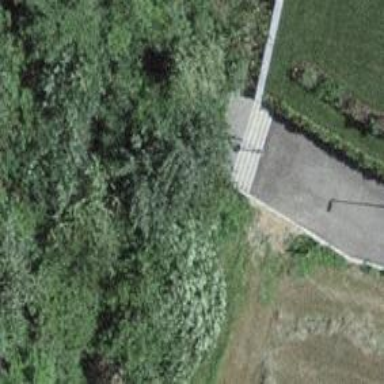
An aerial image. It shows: Concrete steps.